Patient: sex M, age 65
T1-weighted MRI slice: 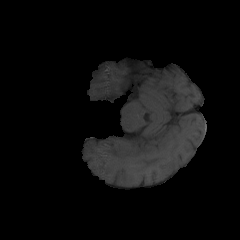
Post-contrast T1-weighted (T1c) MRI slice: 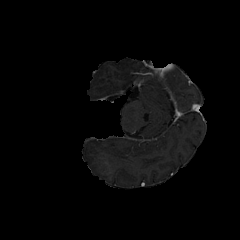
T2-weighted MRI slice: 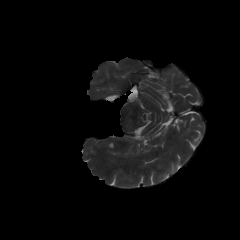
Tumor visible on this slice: no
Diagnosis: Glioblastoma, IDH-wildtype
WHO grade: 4